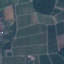
Land use / land cover class: PermanentCrop